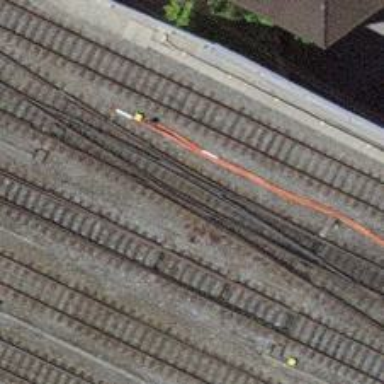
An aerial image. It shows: Single-track electrified railway with contact line.